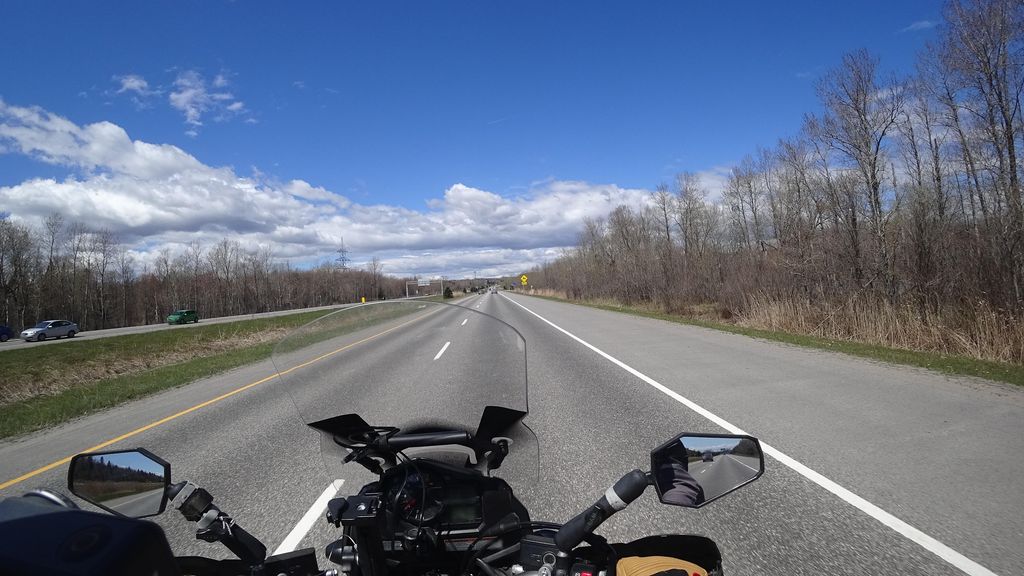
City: quebec_city